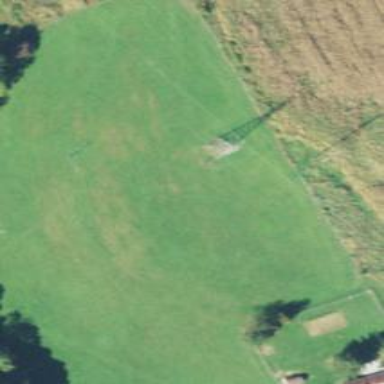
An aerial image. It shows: Lattice structure tower.